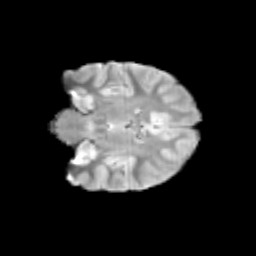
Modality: T2w
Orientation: coronal
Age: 12
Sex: female
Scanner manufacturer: siemens
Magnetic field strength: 3 T
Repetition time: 3.8 s
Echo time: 0.07 s